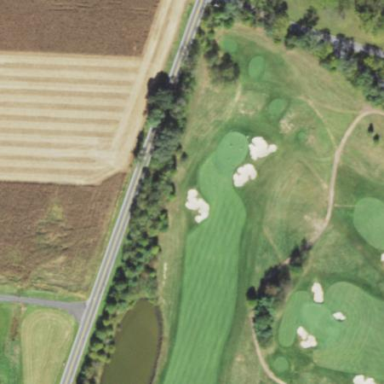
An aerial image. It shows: Area of rough grass used for golf.